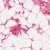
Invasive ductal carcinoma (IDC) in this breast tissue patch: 0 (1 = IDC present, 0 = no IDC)